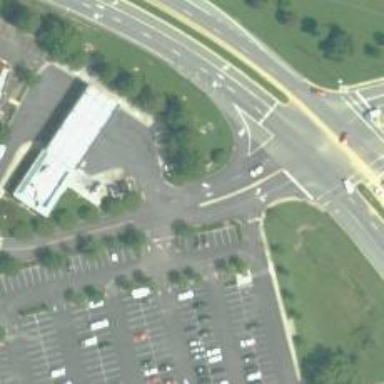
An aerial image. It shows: Asphalt service road within junction.